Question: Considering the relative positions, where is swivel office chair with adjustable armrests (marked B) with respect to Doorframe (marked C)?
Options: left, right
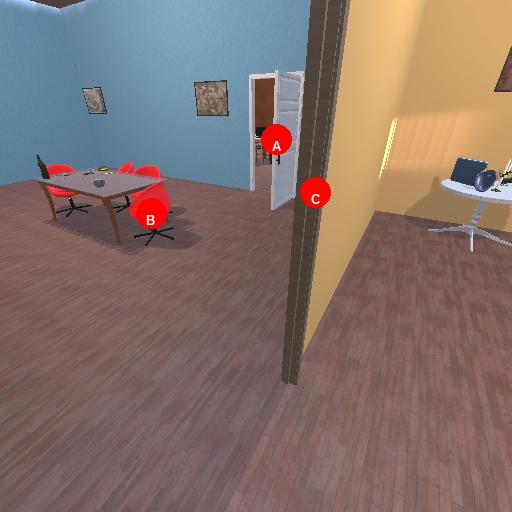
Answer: left